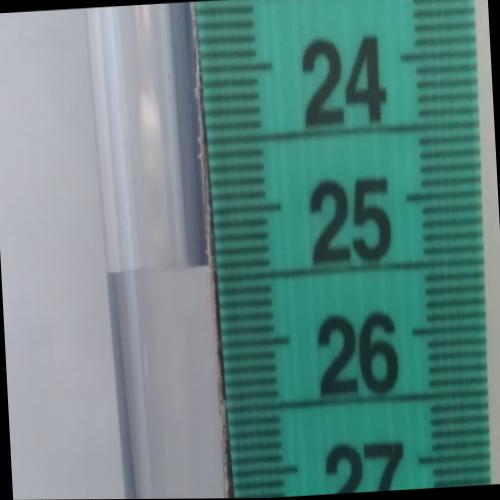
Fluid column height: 25.4 cm